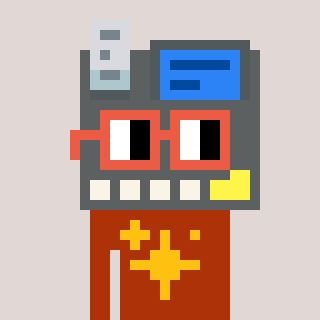
a pixel art character with square orange glasses, a cash register-shaped head and a hotbrown-colored body on a warm background